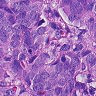
Metastatic tissue present: yes